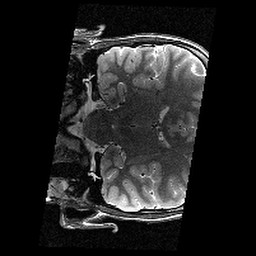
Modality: T2w
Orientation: coronal
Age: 12
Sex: male
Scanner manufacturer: siemens
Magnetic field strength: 3 T
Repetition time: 9.23 s
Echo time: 0.067 s